Aerial crown-view tile of a tropical tree (Barro Colorado Island, Panama), acquired 20250915:
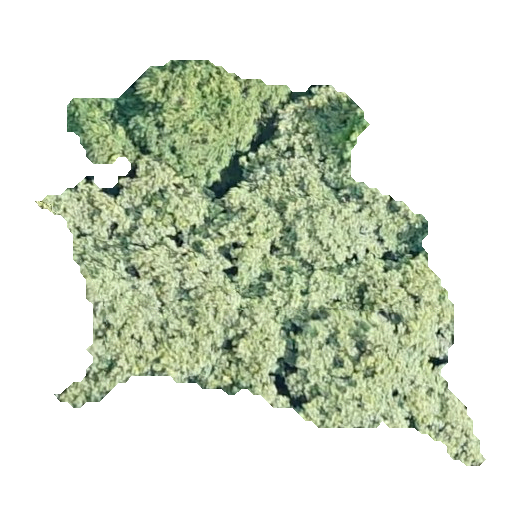
Species: Luehea seemannii
GBIF accepted scientific name: Luehea seemannii
Crown area: 154.496 m²